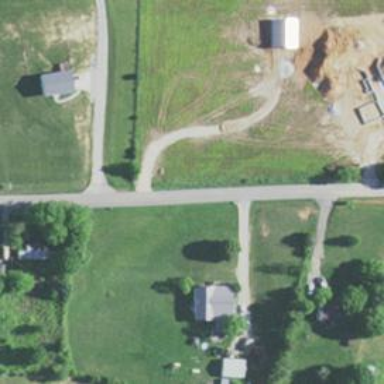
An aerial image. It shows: Driveway leading to service road.